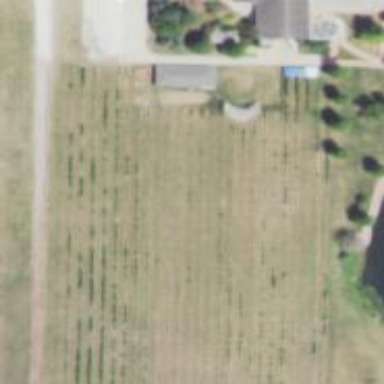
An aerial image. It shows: Vineyard growing grapes.